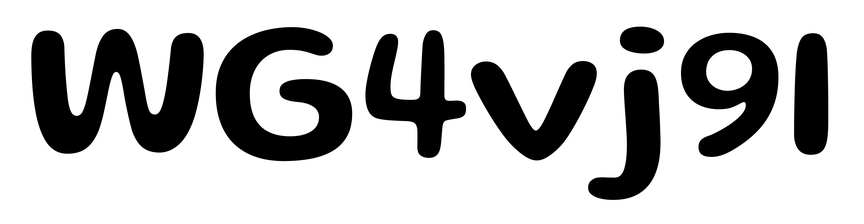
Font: Gluten_Medium